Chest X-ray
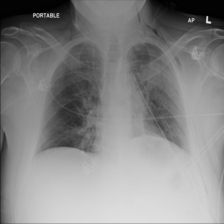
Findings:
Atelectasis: negative
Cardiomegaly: negative
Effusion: negative
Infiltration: negative
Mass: negative
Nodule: negative
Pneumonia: negative
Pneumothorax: negative
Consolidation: negative
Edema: negative
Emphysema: positive
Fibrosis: negative
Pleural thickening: negative
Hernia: negative